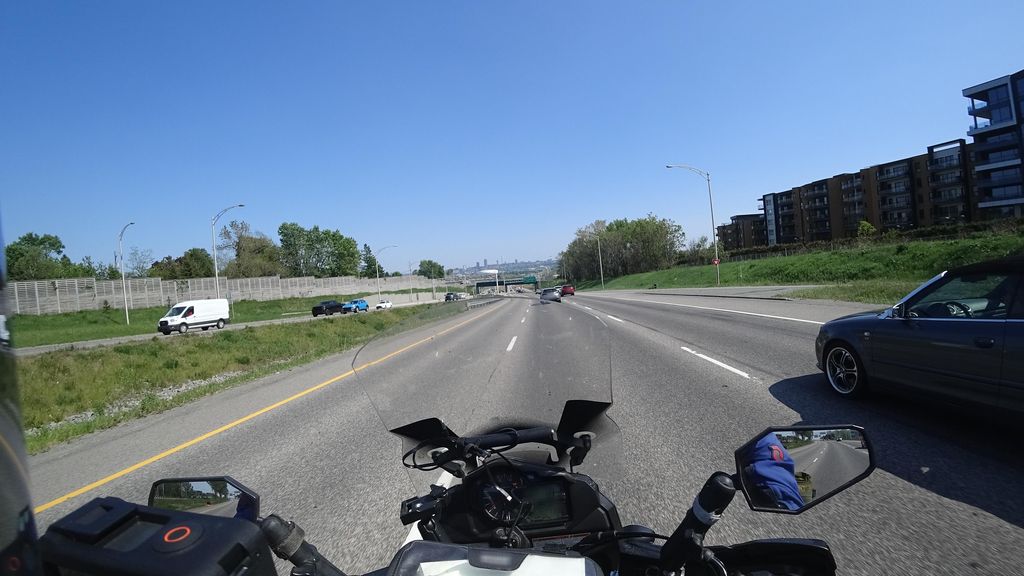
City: quebec_city